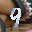
Label: 9